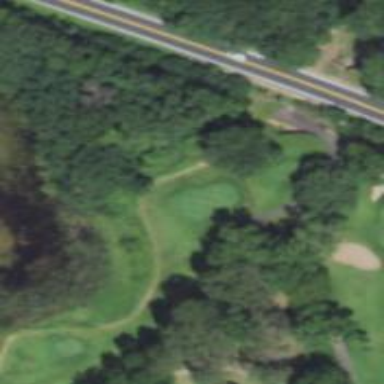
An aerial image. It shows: Path for both road and golf.